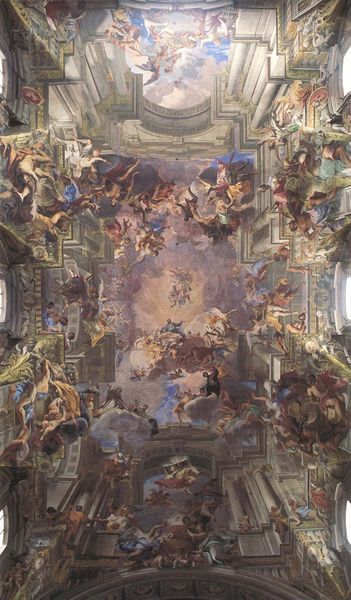
Titel: Sant’ Ignazio, Deckenfresken
Künstler: Andrea Pozzo
Standort: Rom, S. Ignazio (EU - I - Latium)
Schlagwörter: gemälde, gott, himmel, wolken, fenster, finger, säulen, dach, bibel, kirche, decke, engel, zeigfinger, höhe, mythologie, jesus, jüngstes gericht, fresken, vatikan, heilige, fresko, putten, michelangelo, dreifaltigkeit, schöpfung, sictinische kapelle, sibyllen, deckenbemälde